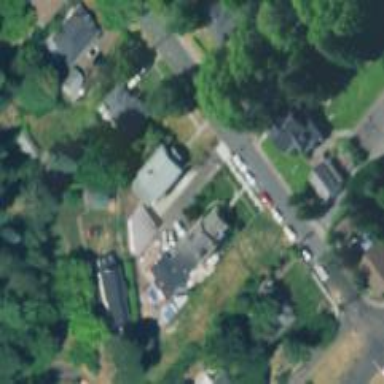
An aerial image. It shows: Residential road with sidewalk on the left.